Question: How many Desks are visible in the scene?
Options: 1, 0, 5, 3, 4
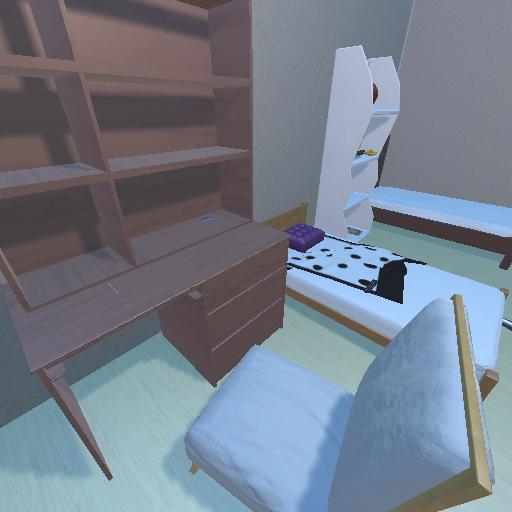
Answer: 1